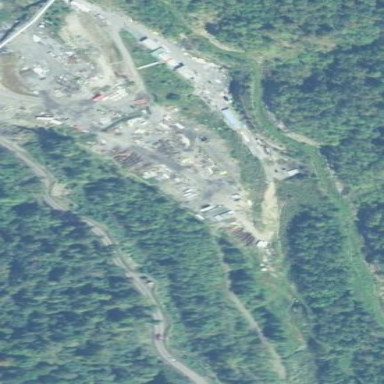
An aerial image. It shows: Quarry area.